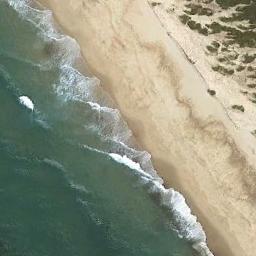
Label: beach